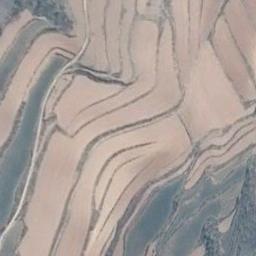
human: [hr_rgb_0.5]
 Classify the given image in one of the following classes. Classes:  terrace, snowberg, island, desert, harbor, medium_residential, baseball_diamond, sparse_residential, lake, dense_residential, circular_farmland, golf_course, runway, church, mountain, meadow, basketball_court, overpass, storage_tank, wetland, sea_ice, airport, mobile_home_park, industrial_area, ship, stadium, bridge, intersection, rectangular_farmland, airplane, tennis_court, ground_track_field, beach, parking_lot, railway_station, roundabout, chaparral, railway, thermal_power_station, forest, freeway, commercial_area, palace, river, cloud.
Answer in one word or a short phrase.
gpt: terrace